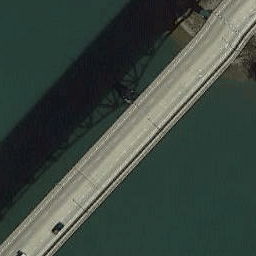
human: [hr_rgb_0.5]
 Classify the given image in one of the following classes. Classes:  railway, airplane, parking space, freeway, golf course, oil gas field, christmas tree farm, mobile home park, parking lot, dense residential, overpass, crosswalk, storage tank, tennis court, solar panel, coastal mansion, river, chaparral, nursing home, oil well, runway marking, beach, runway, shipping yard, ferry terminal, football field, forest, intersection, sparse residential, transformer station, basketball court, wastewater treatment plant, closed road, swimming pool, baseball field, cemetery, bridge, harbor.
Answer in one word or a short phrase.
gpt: bridge